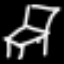
Label: chair